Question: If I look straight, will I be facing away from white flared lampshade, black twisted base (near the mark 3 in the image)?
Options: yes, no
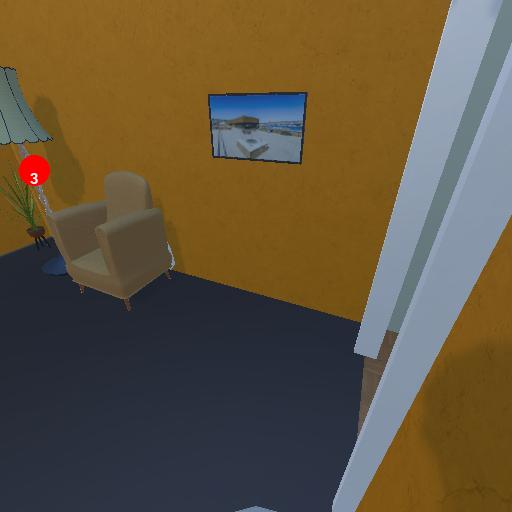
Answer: yes